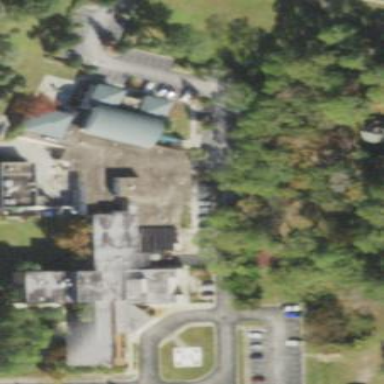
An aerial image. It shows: Healthcare facility identified as hospital.